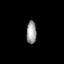
Tissue: lung
Cell type: Endothelial cells
Senescence score: 0.6639
Nuclear area (px): 233
Mean DAPI intensity: 148.378